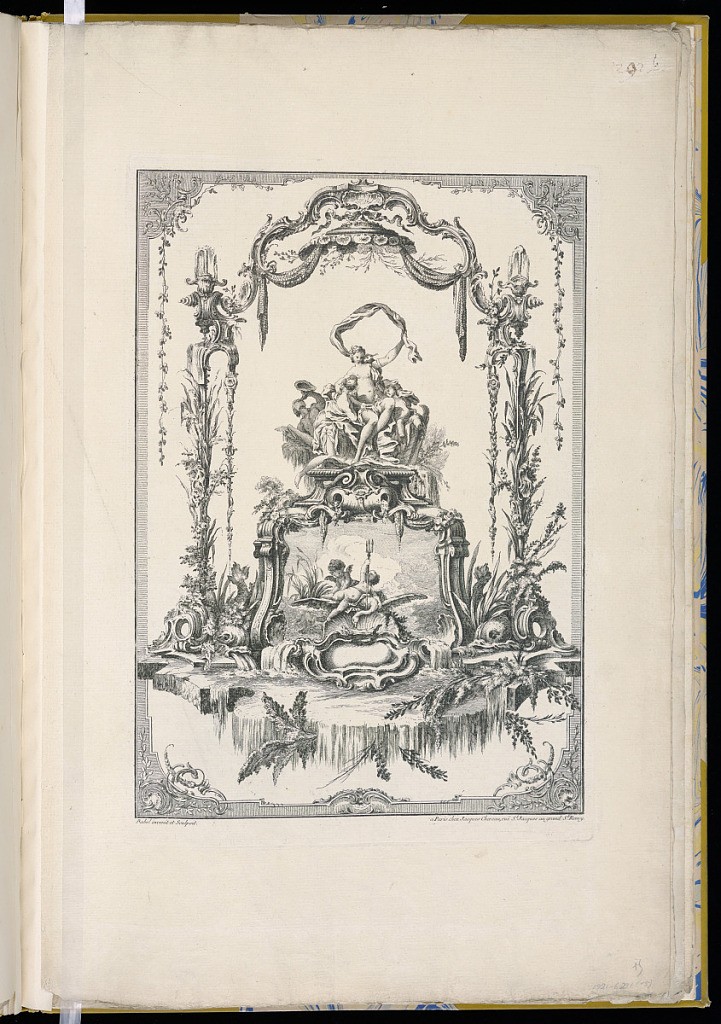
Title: Ornament Panel with a Double Cartouche Showing Venus or Thetis with Her Nymphs and a Fountain
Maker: Pierre Edme Babel, French, 1720–1775
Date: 1743-1763
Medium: Etching on off-white laid paper
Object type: Print
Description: Ornament panel design with a double cartouche with Venus or Thetis with her Nymphs. The design is comprised of motifs of the sea: shells, dolphins, a putto holding a trident, a swan, and reeds. The plate is signed.